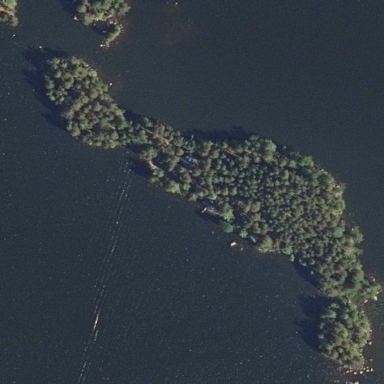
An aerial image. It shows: Islet surrounded by woodland.